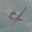
Label: 4